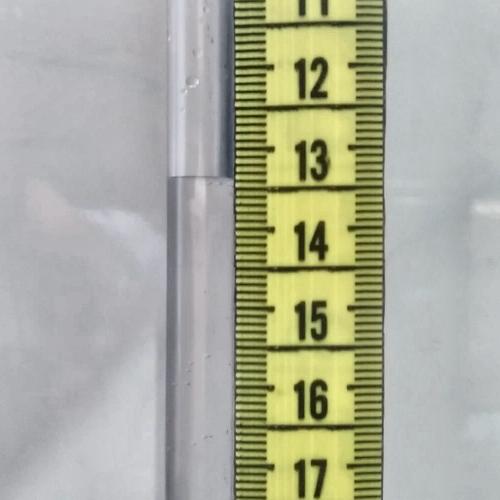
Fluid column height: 13.4 cm